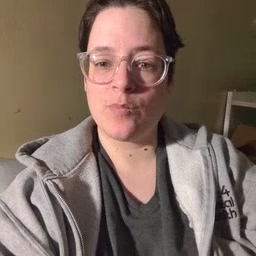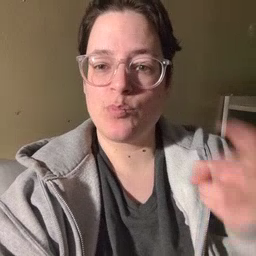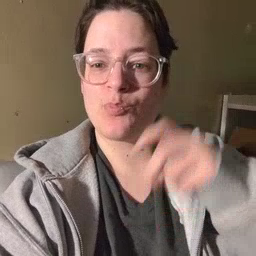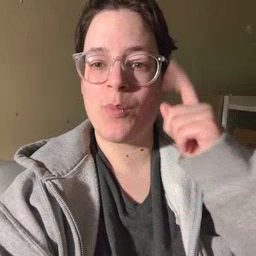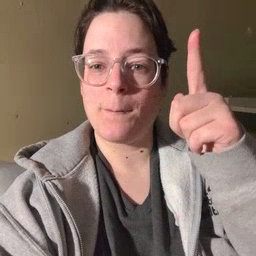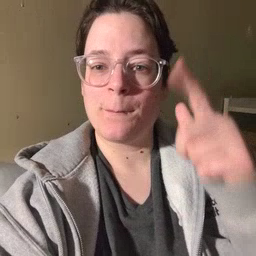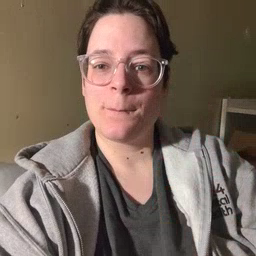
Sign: awake